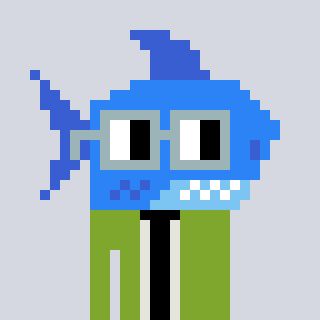
a pixel art character with square dark gray glasses, a shark-shaped head and a slimegreen-colored body on a cool background